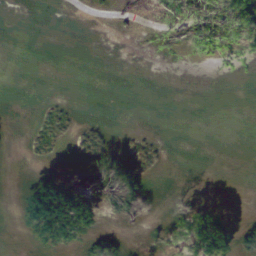
Label: golf course